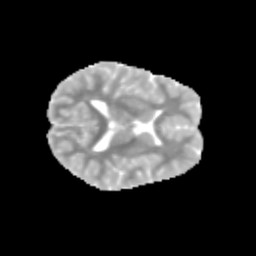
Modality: MD
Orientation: axial
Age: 11
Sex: female
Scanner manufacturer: siemens
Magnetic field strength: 3 T
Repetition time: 3.8 s
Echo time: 0.07 s